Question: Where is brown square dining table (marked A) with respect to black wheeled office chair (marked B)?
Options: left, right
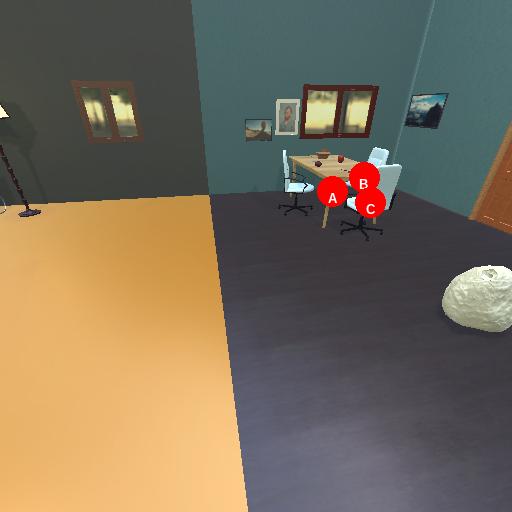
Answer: left